Platform: macOS
Application: Chrome
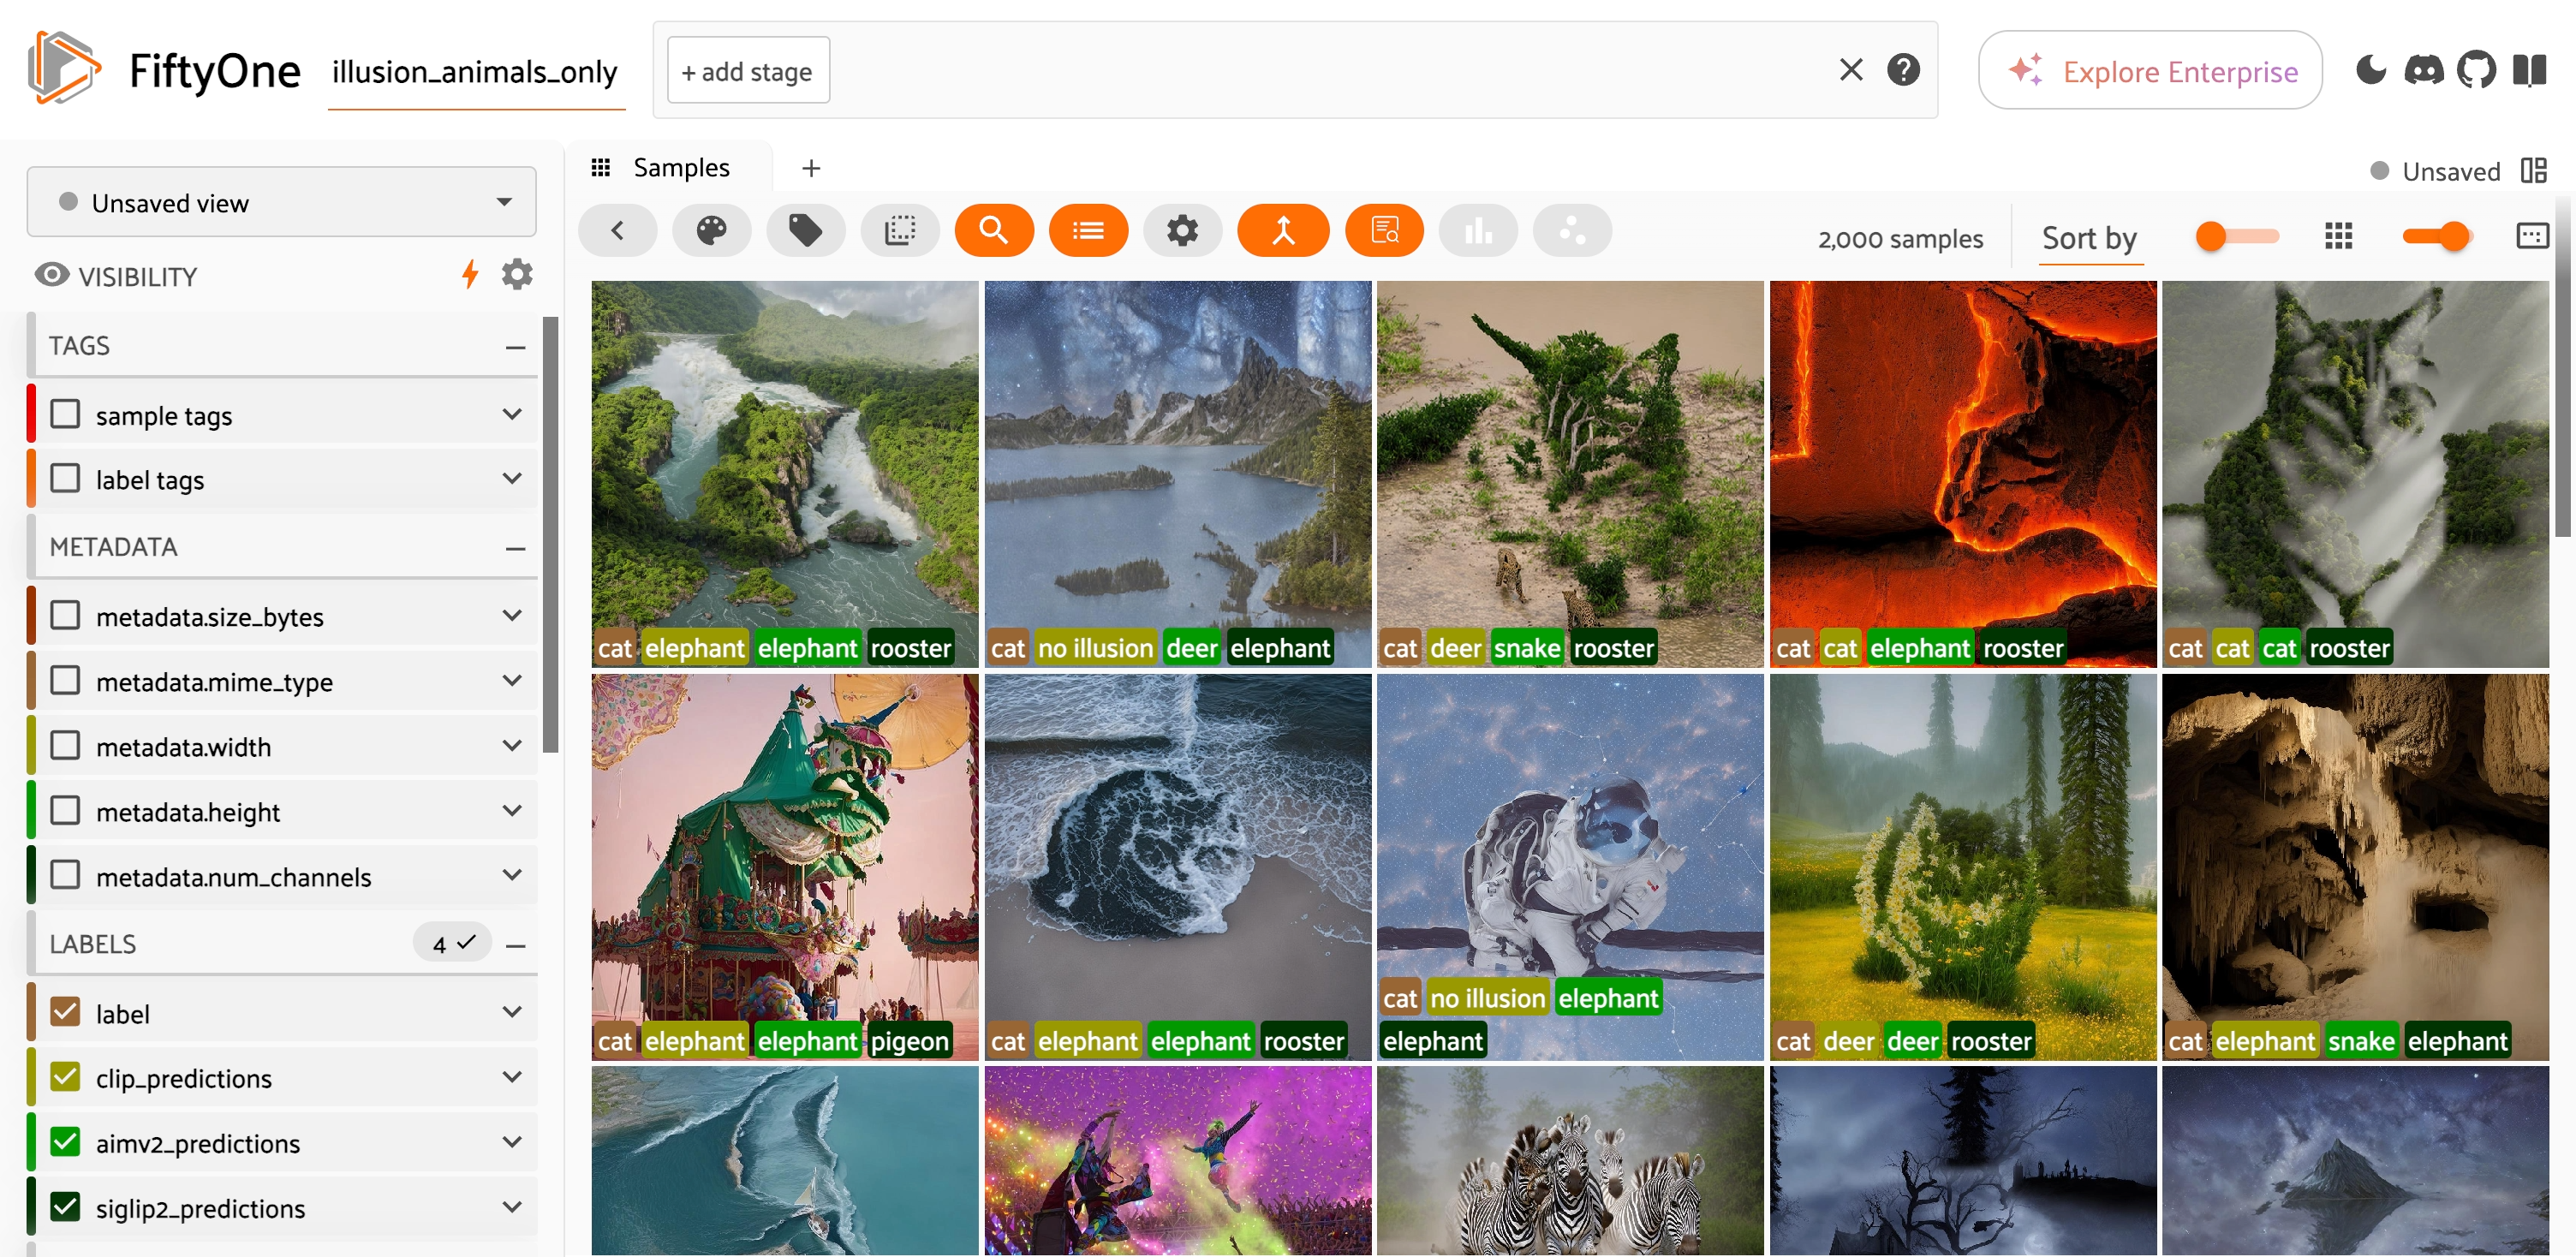
task_description: Open the operators browser menu
action_type: click
element_info: Icon
steps_since_start: 1